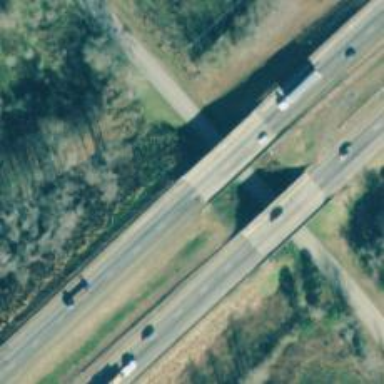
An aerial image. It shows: Bridge over motorway.